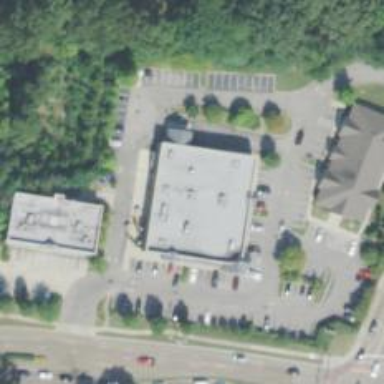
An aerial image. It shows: Pharmacy providing healthcare services.